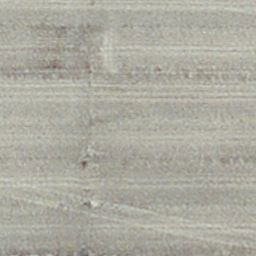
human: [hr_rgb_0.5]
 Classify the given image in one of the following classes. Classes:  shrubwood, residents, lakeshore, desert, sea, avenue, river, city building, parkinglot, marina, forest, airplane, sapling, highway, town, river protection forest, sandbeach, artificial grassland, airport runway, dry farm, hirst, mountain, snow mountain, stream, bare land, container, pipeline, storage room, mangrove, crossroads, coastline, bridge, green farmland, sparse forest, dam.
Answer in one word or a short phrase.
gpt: dry farm